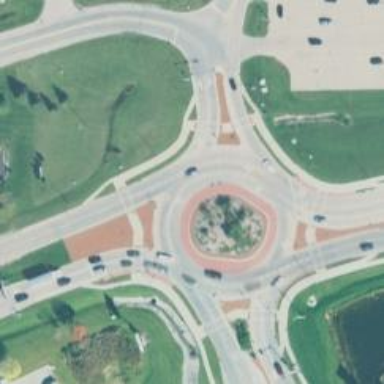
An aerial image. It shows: Roundabout at primary highway.